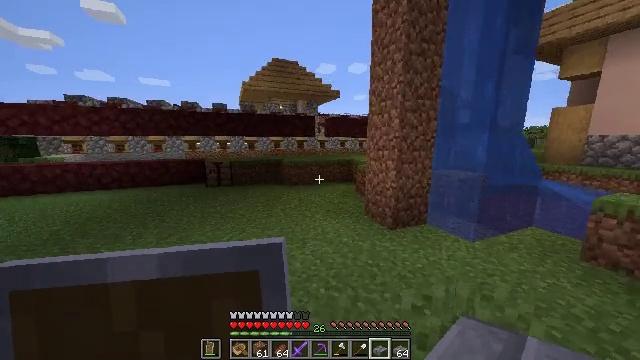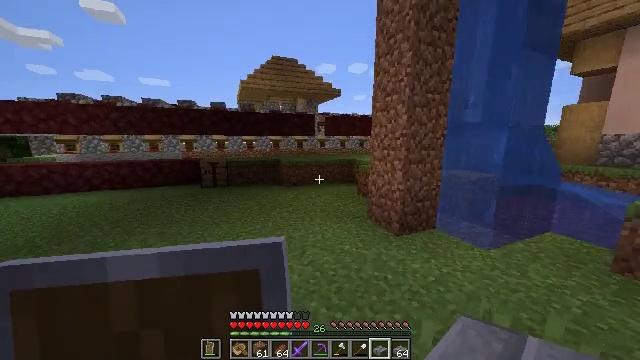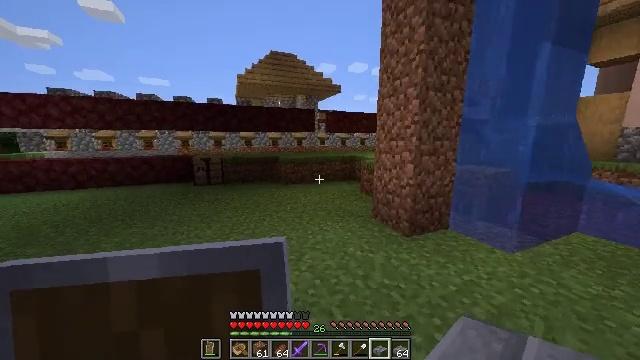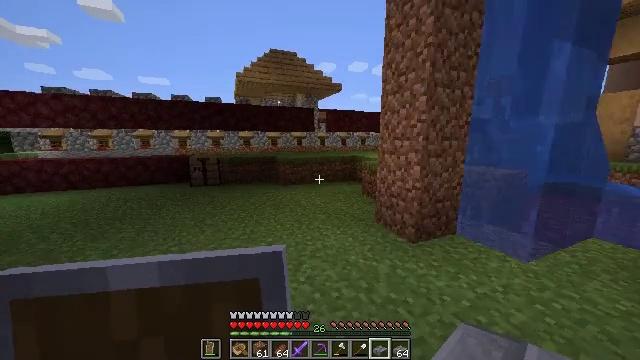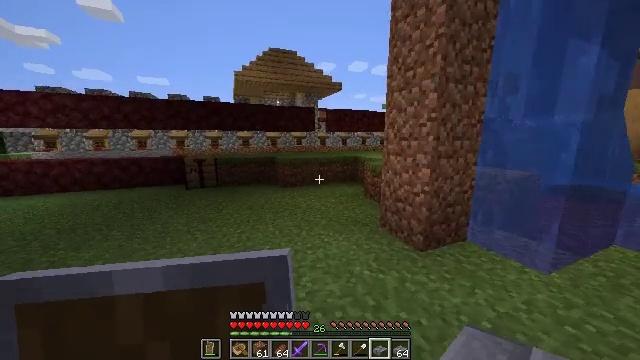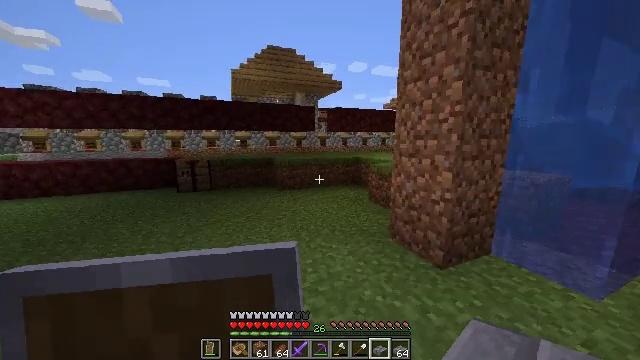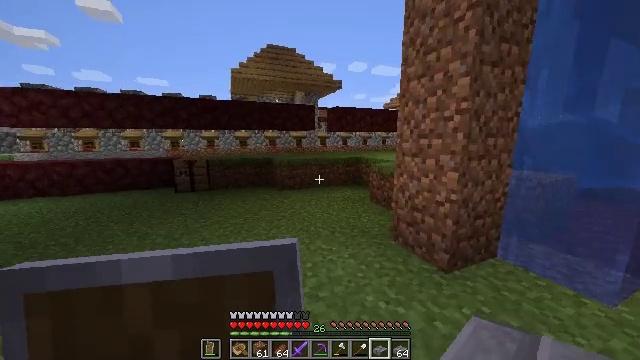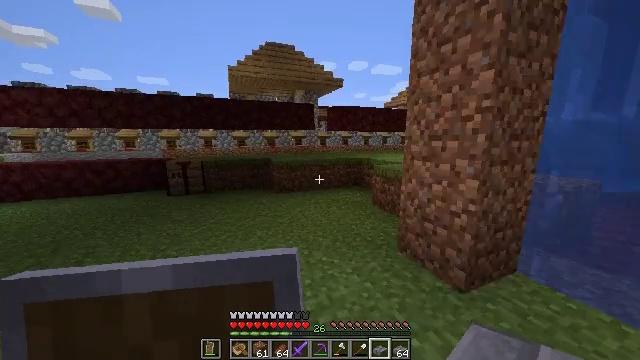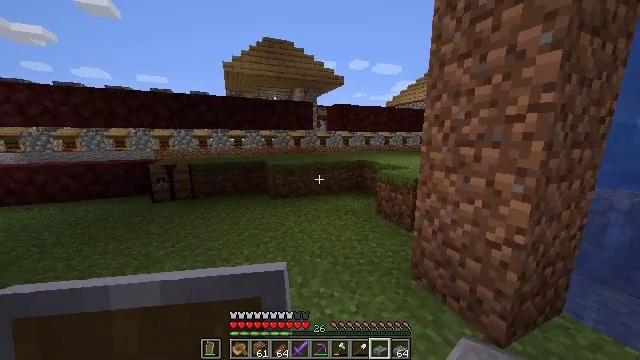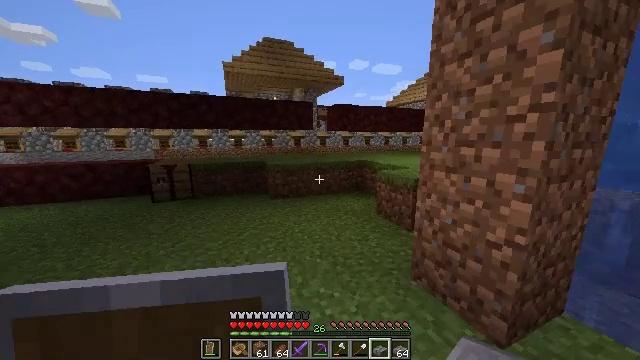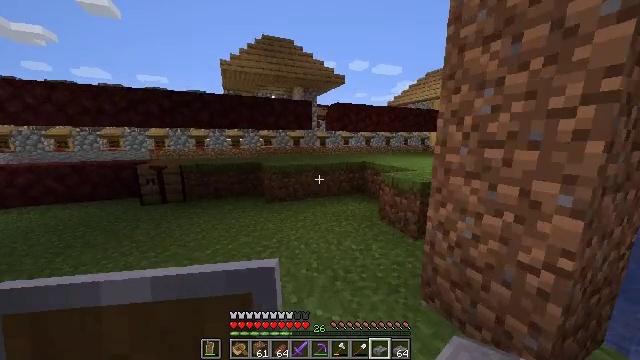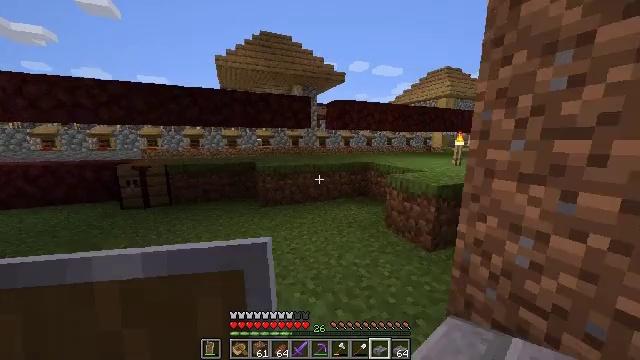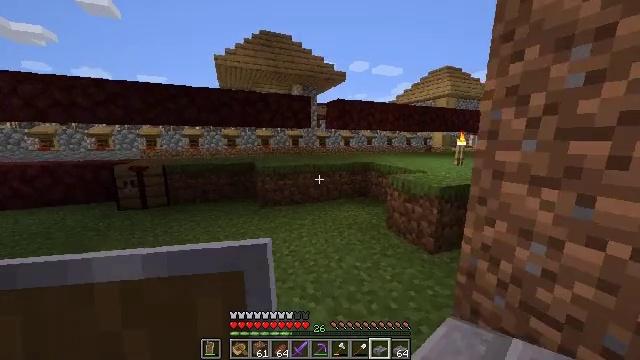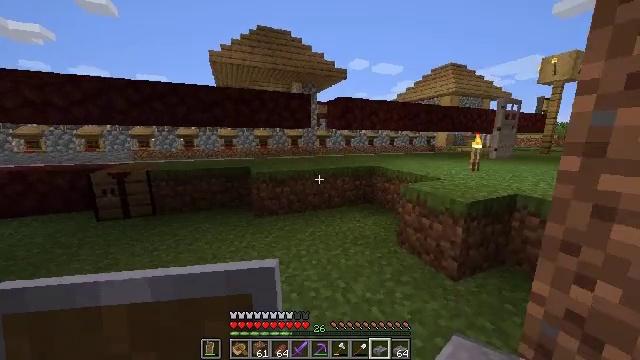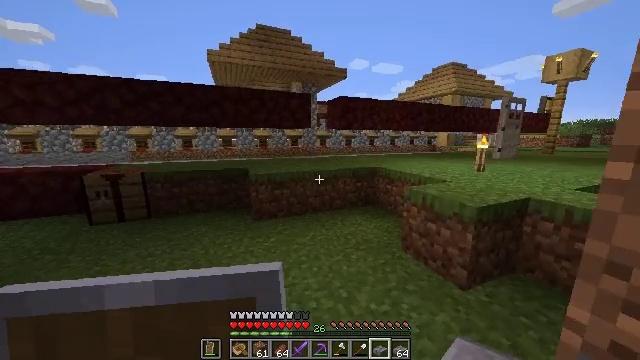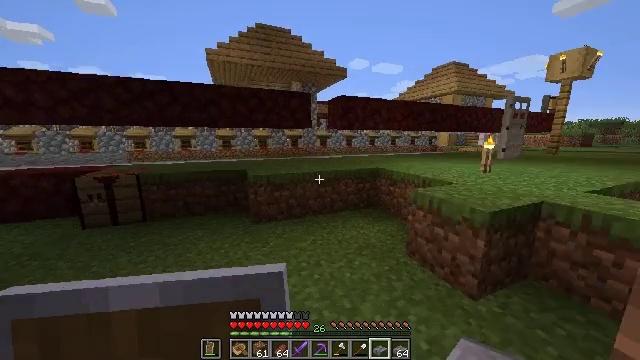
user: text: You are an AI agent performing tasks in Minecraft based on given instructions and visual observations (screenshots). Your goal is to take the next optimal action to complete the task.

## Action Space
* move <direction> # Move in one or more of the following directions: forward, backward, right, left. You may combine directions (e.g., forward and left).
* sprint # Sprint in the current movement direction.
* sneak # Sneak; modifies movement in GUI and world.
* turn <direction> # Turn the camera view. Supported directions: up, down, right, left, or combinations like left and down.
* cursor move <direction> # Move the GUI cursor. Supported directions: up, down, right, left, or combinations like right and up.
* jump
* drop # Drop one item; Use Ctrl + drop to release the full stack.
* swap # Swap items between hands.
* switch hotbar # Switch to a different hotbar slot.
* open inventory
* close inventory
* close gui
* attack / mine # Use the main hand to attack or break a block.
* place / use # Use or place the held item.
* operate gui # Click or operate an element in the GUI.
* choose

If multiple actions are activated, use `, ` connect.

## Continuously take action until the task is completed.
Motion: motion action
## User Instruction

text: Break the stone brick slab to recycle it.
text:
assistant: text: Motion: move forward
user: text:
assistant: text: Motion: move forward
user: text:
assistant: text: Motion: move forward
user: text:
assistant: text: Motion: move forward
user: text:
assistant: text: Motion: move forward
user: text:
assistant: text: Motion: move forward
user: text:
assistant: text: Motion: move forward
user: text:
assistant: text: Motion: move forward
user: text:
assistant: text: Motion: move forward
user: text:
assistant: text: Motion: move forward
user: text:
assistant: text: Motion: move forward
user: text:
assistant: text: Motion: move forward
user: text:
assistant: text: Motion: move forward
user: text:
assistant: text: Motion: move forward
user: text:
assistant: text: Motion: move forward
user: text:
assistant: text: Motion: move forward
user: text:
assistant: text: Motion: move forward
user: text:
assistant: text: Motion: move forward
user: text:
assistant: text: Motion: move forward
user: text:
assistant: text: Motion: move forward
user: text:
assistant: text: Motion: move forward
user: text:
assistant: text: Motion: move forward
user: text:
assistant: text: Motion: move forward
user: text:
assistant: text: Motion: move forward and move right
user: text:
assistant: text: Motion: move forward and move right
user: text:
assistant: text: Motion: move forward and move right
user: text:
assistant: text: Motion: move forward
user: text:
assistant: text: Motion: move forward
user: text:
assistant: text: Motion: move forward, jump
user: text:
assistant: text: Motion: move forward, turn left, jump